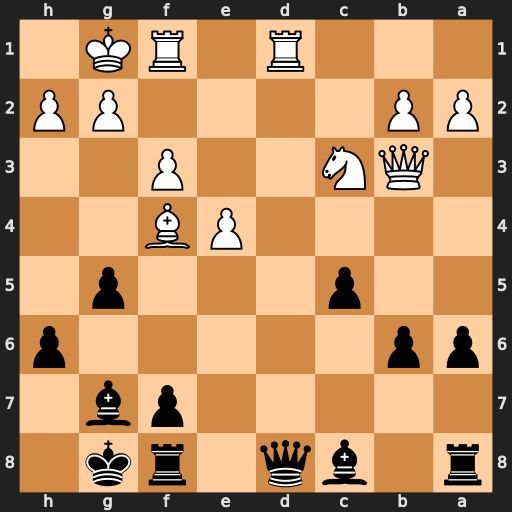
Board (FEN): r1bq1rk1/5pb1/pp5p/2p3p1/4PB2/1QN2P2/PP4PP/3R1RK1
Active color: b
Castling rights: -
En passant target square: -
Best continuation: Bd4+ Be3 Bxe3+